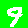
Digit: 9